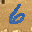
Label: 6